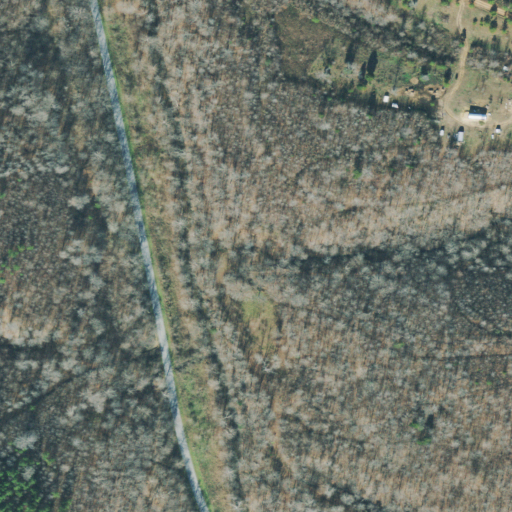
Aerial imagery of valley in Tennessee named Washer Hollow containing deciduous forest, open development, pasture, shrub, and low intensity development